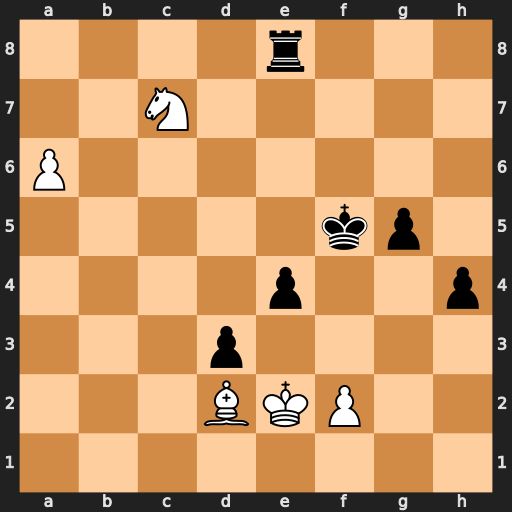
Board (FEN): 4r3/2N5/P7/5kp1/4p2p/3p4/3BKP2/8
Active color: w
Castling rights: -
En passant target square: -
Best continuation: Kf1 Rg8 a7